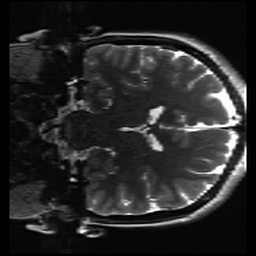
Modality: inplaneT2
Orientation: coronal